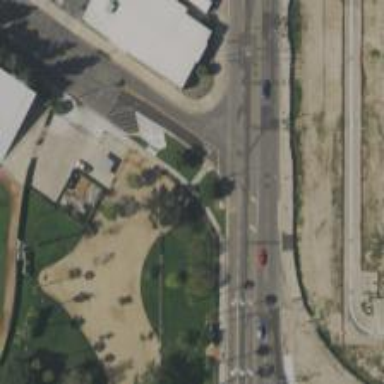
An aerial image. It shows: Tertiary road.